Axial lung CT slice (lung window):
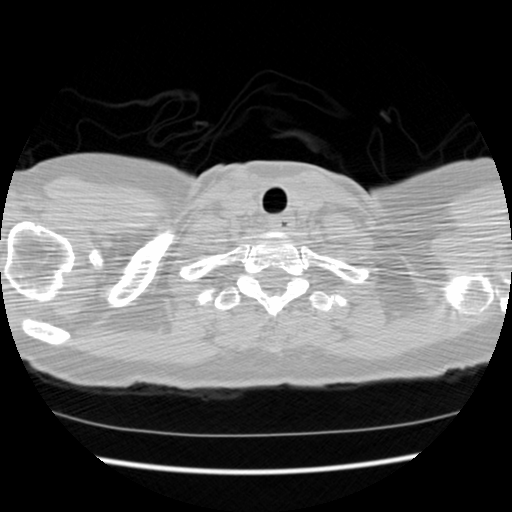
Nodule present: no